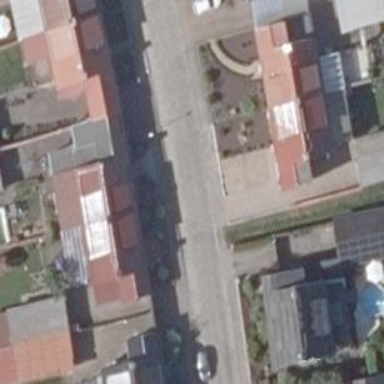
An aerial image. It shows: Residential road with sidewalks on both sides.